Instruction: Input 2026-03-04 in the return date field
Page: home
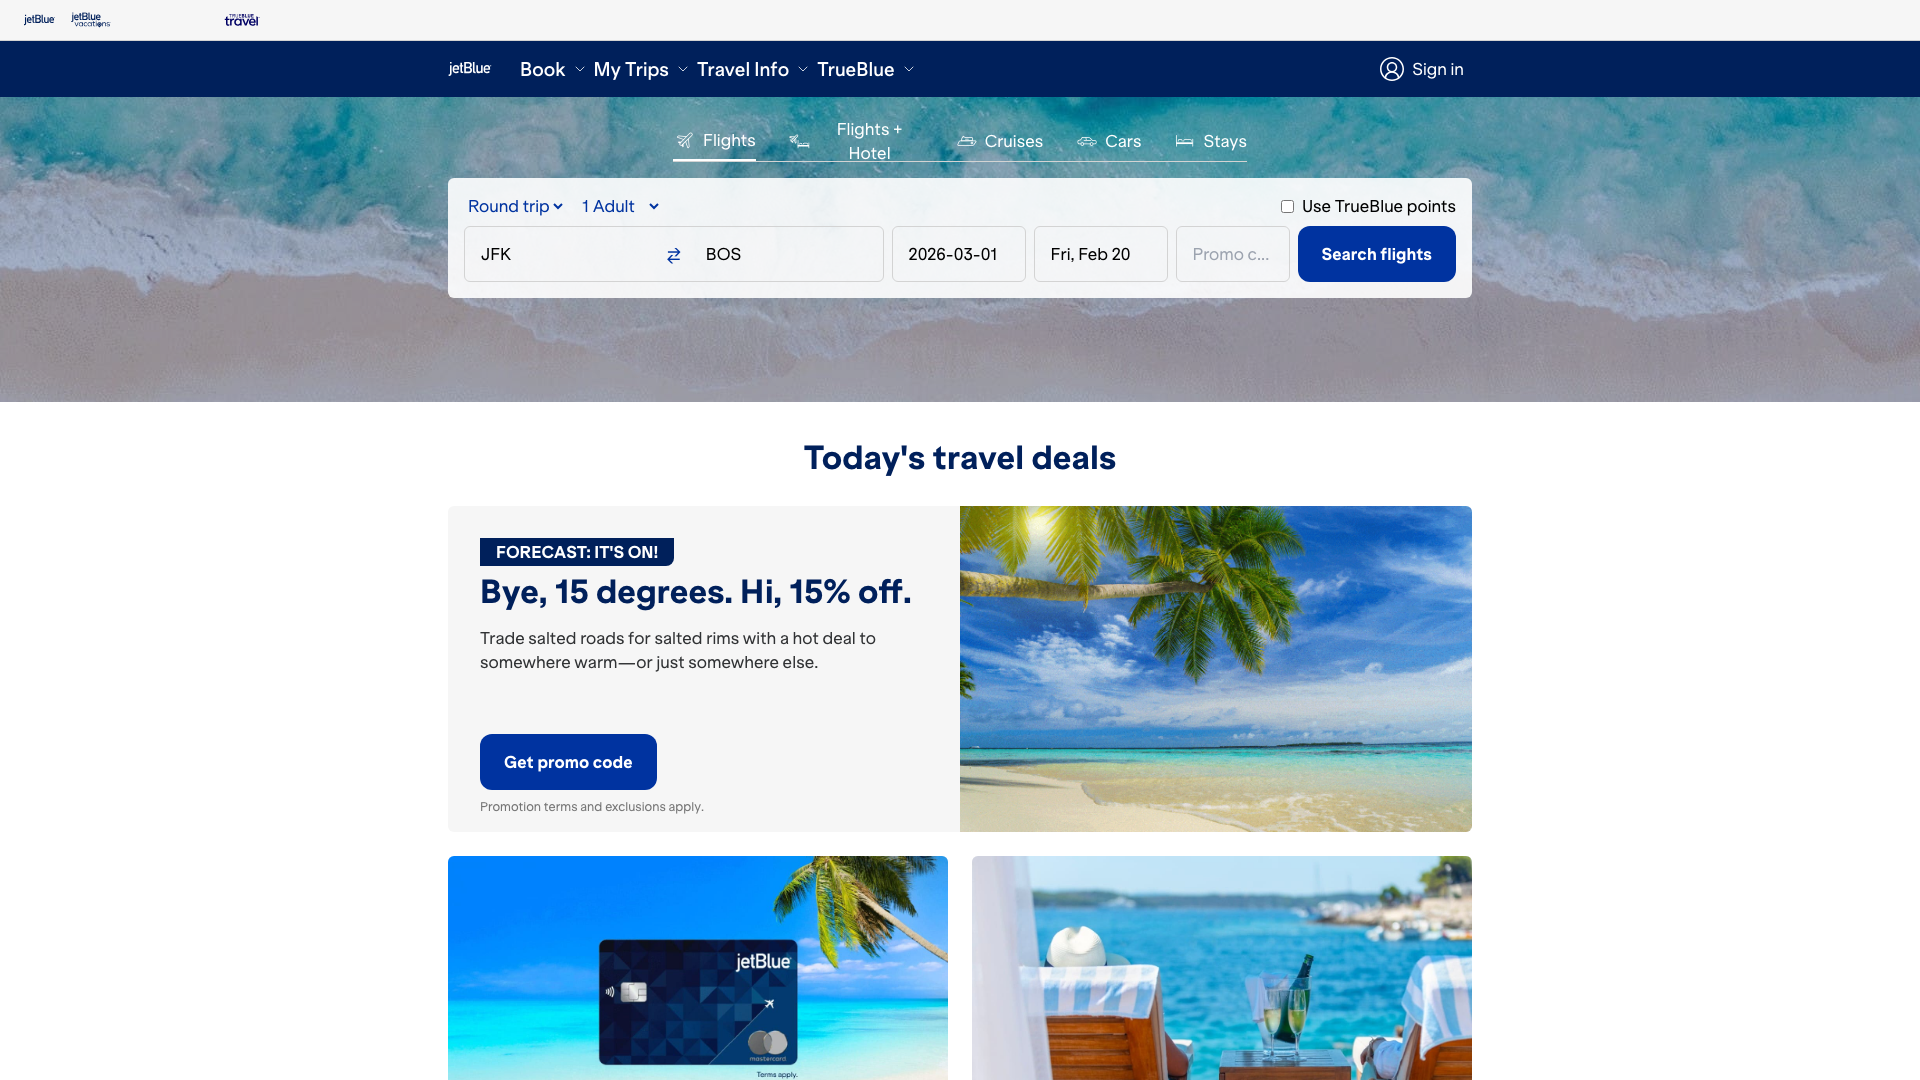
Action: type